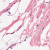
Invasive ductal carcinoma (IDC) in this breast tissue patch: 0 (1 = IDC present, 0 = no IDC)